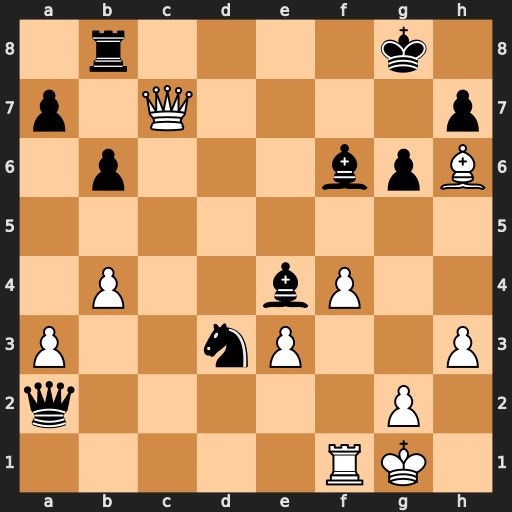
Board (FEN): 1r4k1/p1Q4p/1p3bpB/8/1P2bP2/P2nP2P/q5P1/5RK1
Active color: w
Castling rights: -
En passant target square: -
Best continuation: Qxb8+ Kf7 Qf8+